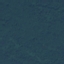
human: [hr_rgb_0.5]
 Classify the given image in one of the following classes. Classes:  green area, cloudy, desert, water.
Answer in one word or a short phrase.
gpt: green area